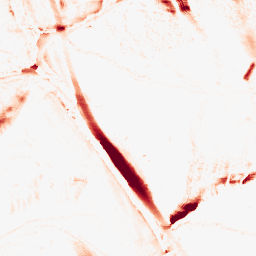
Category: morphological
Decomposition family: morphological_ellipse
Decomposition parameters: operation: opening
width: 10
height: 30
Upsampling method: bicubic_16x
Upsampling parameters: scale: 16
Upsampling scale: 16